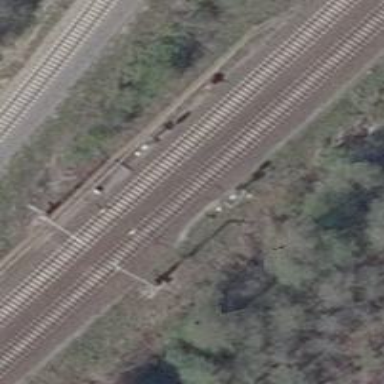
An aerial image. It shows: Railway signal.